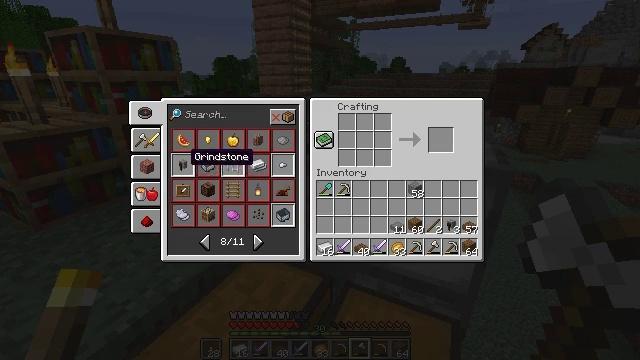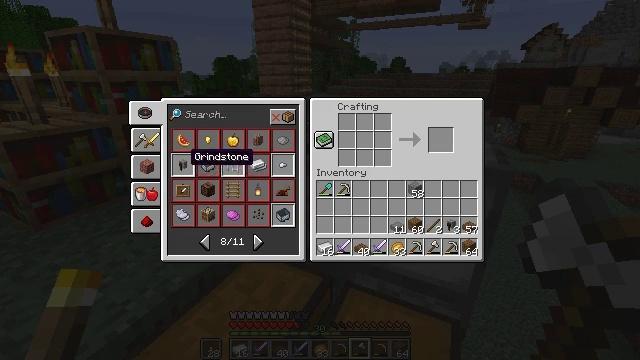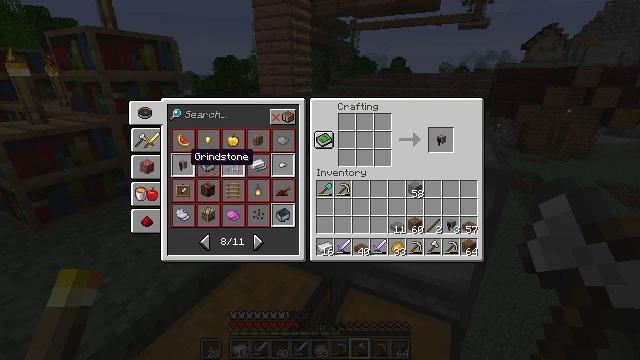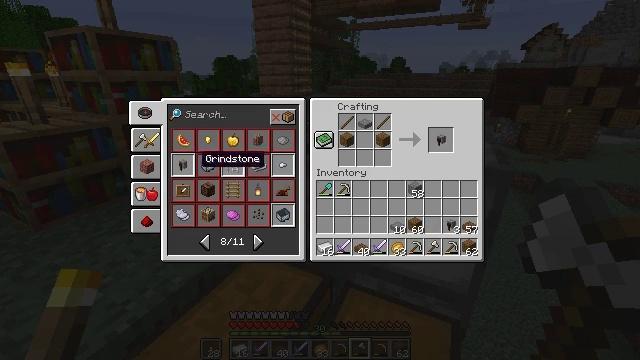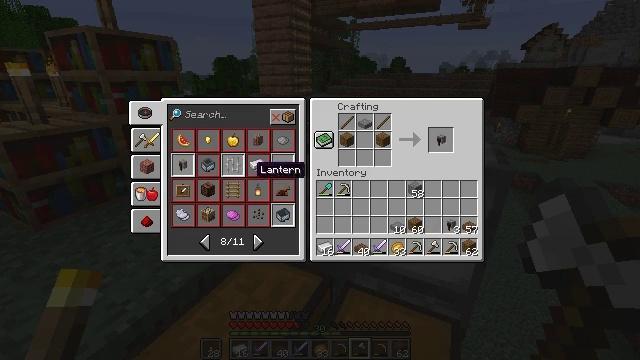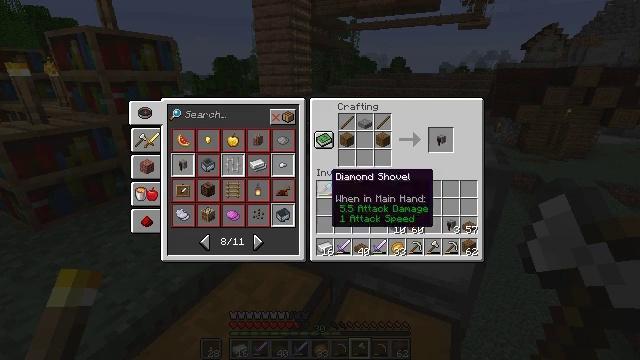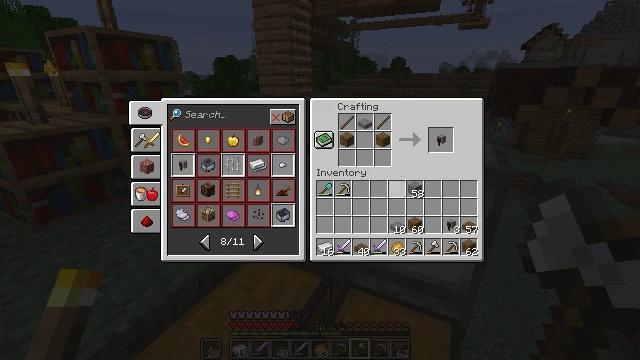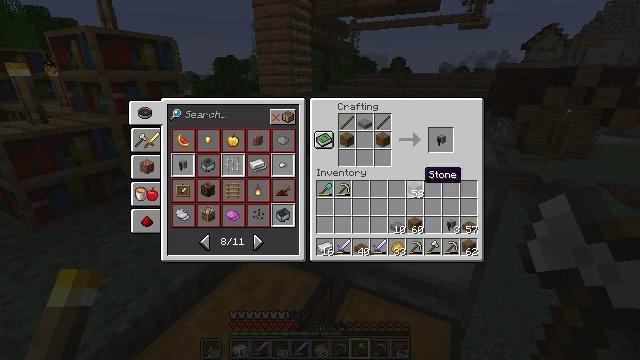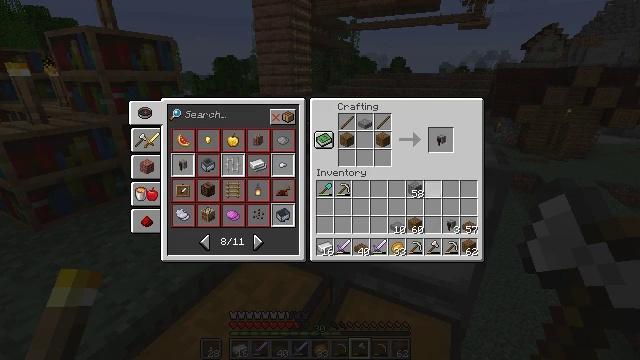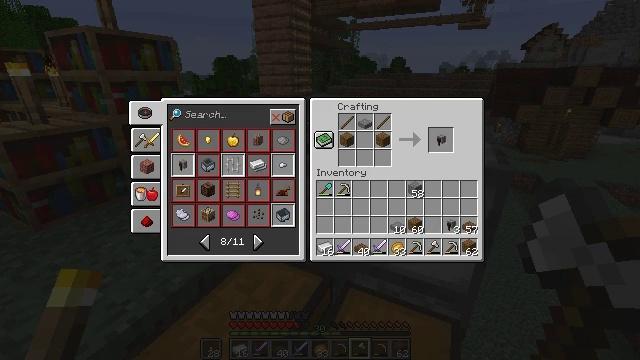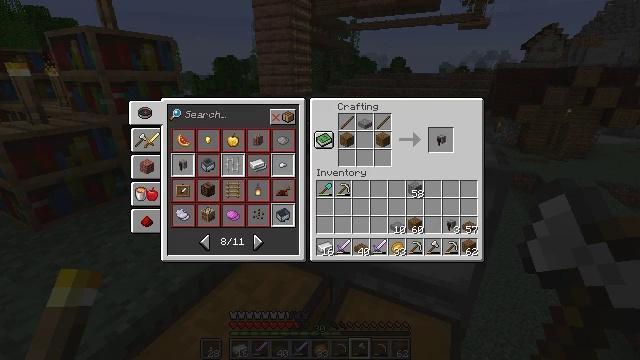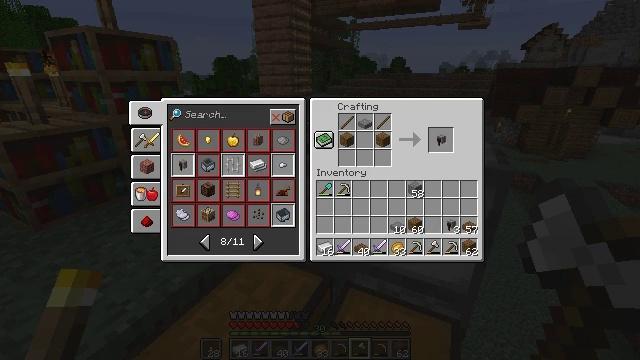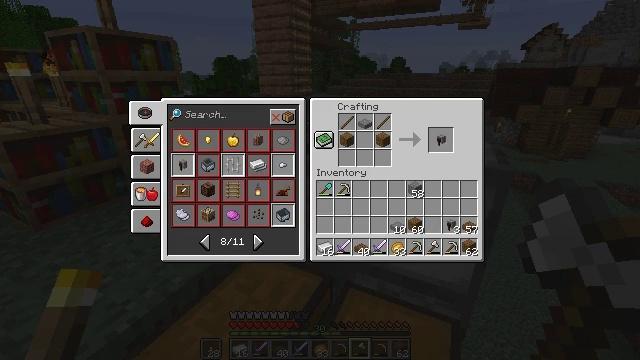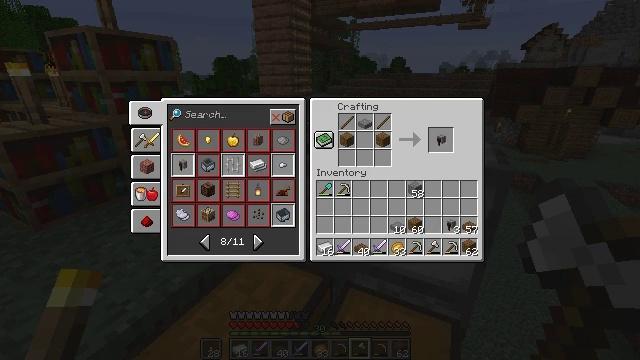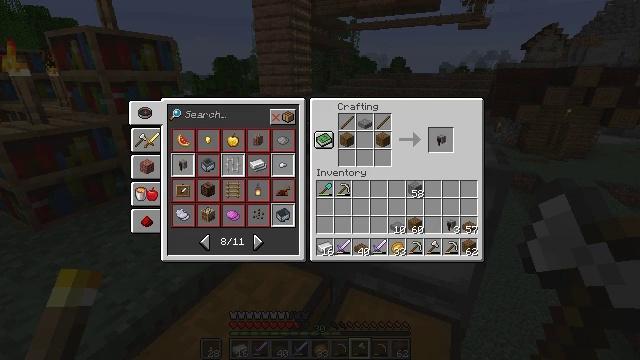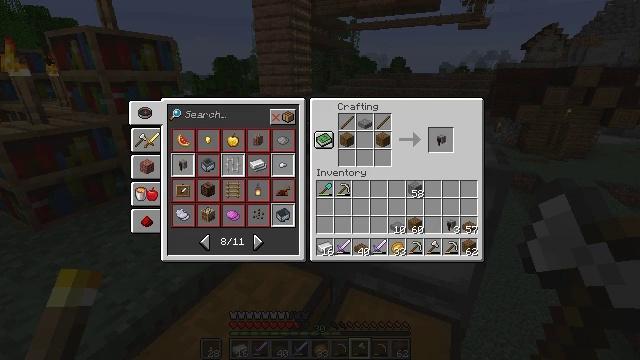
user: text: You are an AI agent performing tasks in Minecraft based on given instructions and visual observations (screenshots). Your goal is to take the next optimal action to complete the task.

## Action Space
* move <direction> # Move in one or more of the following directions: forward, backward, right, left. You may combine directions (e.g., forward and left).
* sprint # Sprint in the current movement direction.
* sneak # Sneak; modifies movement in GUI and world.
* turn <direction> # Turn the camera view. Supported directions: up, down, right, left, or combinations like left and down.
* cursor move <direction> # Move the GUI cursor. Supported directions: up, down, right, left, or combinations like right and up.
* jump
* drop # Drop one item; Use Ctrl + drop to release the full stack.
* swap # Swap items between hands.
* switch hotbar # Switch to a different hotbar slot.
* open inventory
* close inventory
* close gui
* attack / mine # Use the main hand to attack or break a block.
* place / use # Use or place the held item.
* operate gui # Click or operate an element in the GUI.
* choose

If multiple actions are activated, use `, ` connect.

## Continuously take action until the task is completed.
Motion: motion action
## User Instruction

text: Combine materials to make a grindstone on the crafting table.
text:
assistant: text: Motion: sneak
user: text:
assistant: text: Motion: sneak
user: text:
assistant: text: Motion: sneak, cursor move right
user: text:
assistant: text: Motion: sneak, cursor move right and down
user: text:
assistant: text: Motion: cursor move right and down
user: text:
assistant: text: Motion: cursor move right
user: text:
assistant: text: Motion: cursor move right
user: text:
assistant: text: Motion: cursor move right
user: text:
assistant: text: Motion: no_op
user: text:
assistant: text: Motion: no_op
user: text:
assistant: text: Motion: no_op
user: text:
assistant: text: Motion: no_op
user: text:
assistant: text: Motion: no_op
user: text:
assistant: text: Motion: no_op
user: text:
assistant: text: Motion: no_op
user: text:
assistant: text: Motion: no_op
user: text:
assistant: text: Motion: no_op
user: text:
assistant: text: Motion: no_op
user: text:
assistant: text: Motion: no_op
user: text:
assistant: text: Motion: no_op
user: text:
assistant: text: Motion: no_op
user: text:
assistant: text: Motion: sneak
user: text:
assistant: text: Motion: sneak
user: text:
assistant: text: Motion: sneak
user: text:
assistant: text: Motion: sneak
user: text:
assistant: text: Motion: sneak, operate gui
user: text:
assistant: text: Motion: sneak, operate gui
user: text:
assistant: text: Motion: sneak
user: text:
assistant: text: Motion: sneak
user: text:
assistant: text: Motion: sneak